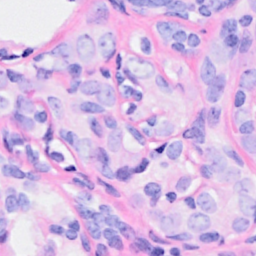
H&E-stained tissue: Breast